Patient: sex M, age 69
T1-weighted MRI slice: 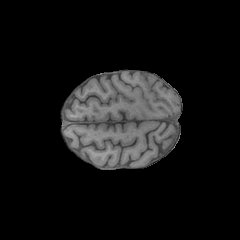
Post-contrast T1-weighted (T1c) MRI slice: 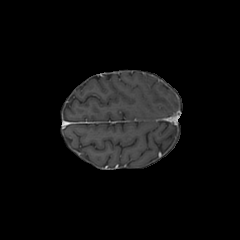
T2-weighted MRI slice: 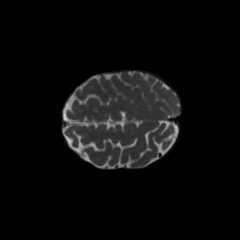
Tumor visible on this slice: no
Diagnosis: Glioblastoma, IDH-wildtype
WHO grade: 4